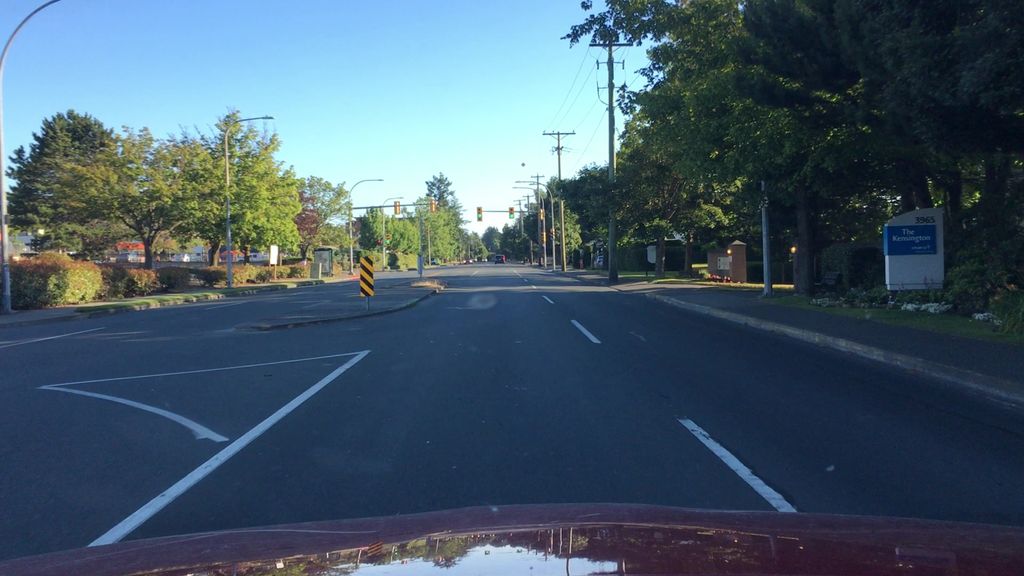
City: victoria